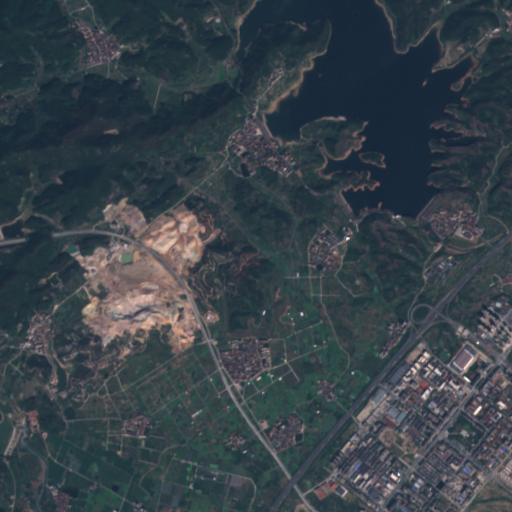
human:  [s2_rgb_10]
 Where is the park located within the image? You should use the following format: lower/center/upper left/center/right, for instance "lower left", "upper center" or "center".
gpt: The park is located in the lower right of the image.
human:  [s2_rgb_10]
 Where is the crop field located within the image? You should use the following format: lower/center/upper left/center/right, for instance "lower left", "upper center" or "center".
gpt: There is no crop field in the image.